Question: I'm trying to load this file:

into an 'NSImage' object, like this:
'''
NSImage(byReferencingFile: "apple.png")
'''
I then save the image back to another file (just for testing purposes):
'''
try NSBitmapImageRep(data: image.tiffRepresentation!)?.representation(using: .png, properties: [:])!.write(to: url)
'''
I save the image by creating a new 'NSBitmapImageRep' from the image's 'tiffRepresentation', and then save it into a 'png' file.
However, when I open the resulting saved 'png' file the transparent background got replaced with a gray background.
Why is this? Can anybody else reproduce this issue?
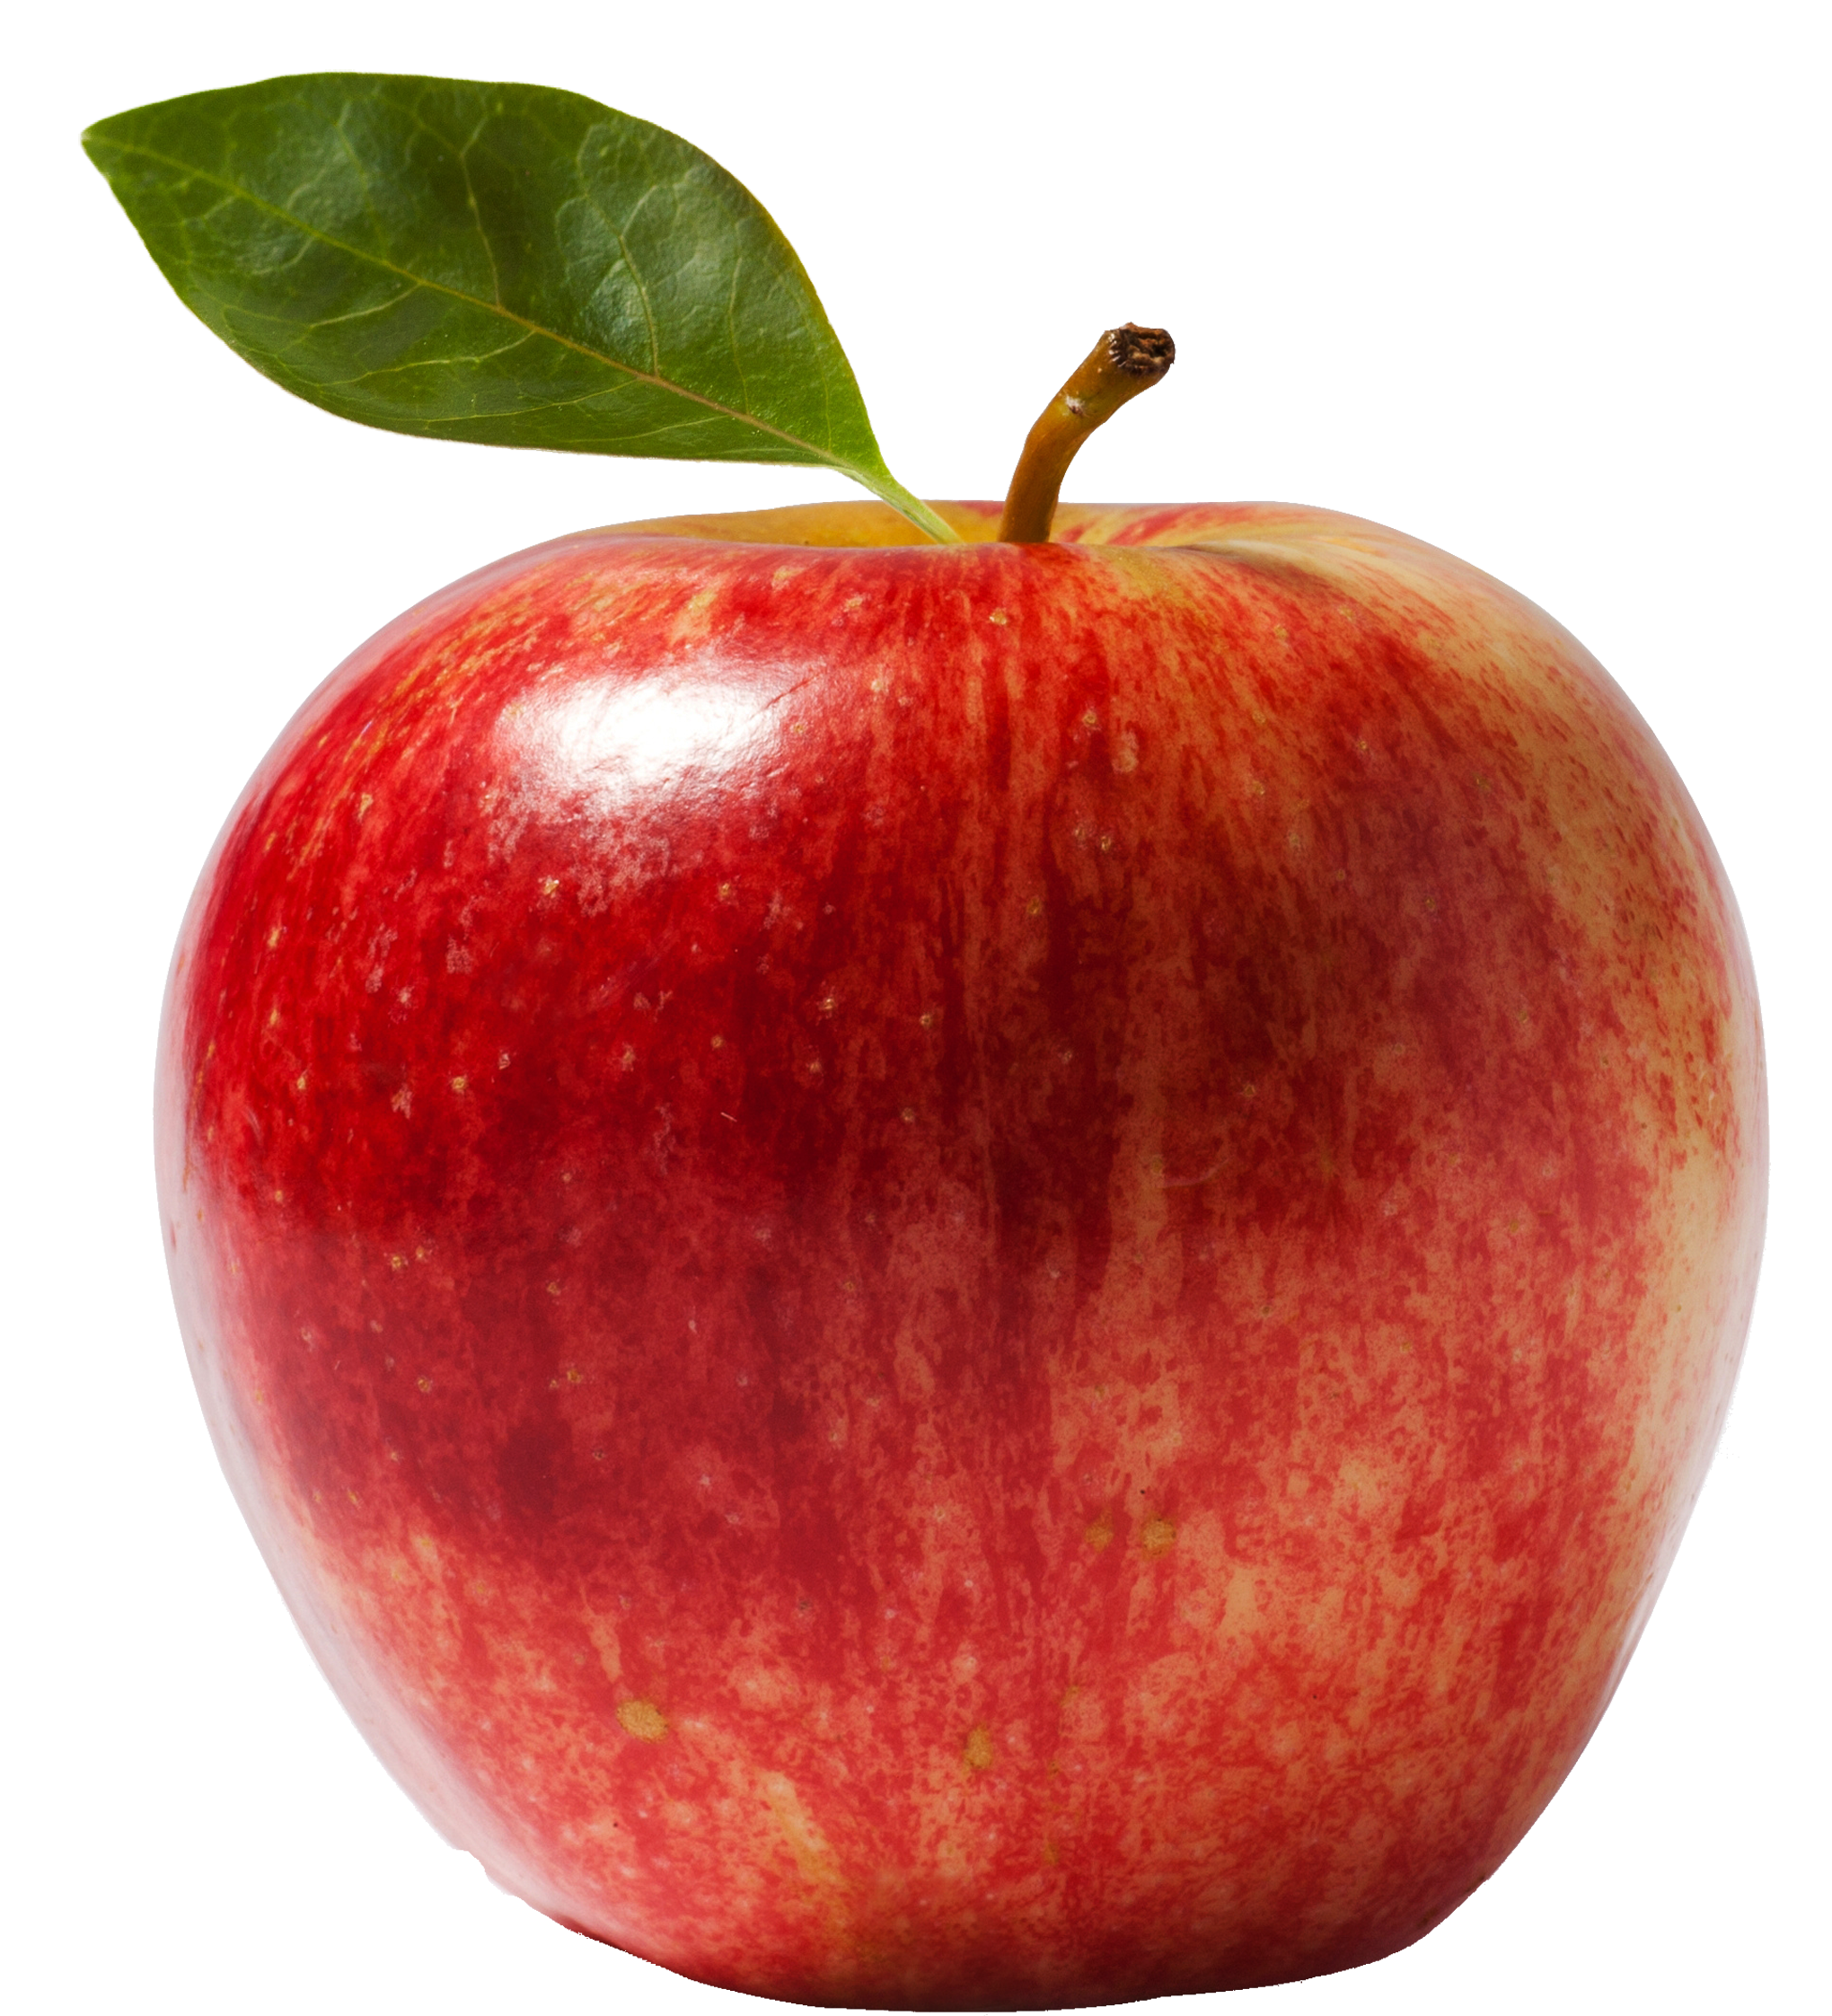
Answer: Set alpha to true in NSBitmapImageRep:
'''
let imageRep = NSBitmapImageRep(data: your_data)
imageRep?.hasAlpha = true
'''